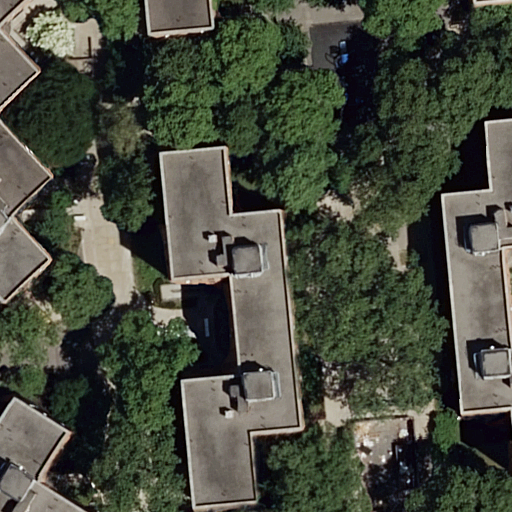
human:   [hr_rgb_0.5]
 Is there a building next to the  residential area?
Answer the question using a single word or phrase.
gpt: yes

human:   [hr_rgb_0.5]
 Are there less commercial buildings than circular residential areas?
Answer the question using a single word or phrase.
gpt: no

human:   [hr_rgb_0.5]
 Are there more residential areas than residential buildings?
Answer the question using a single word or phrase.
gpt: no

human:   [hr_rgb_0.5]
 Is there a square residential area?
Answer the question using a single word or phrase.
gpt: no

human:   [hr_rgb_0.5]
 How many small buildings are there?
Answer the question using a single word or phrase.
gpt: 1

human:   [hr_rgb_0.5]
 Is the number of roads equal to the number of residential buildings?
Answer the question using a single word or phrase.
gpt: no

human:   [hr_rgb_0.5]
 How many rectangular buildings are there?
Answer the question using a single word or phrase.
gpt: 1

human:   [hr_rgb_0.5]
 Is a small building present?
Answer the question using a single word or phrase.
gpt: yes

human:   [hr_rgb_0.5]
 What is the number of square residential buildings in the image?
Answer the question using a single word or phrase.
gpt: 0

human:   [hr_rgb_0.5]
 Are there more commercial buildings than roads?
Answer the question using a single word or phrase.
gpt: no

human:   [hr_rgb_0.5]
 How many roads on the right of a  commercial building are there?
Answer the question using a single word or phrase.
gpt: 0

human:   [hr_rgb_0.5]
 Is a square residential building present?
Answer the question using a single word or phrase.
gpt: no

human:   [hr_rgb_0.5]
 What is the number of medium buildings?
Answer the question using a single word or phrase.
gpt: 0

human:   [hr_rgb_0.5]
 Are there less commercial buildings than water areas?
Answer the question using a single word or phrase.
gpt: no

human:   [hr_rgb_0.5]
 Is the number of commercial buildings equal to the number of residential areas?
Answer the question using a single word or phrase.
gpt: no

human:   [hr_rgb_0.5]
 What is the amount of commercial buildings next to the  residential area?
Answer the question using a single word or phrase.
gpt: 0

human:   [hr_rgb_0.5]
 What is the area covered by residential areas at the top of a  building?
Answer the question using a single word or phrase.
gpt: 0m2

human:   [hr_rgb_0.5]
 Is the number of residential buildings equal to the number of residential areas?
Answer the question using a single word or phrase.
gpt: no

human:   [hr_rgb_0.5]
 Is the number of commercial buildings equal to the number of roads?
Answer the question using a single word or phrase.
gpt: no

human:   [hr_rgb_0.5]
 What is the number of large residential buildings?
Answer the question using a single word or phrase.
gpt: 5

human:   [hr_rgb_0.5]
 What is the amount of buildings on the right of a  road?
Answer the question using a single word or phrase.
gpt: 4

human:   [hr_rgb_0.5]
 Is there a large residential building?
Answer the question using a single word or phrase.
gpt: yes

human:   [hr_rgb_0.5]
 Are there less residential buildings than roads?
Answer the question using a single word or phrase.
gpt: no

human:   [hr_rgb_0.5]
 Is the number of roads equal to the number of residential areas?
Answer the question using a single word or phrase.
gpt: no

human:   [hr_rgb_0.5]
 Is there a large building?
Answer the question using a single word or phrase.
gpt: yes

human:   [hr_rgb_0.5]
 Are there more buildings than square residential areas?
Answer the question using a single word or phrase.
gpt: yes

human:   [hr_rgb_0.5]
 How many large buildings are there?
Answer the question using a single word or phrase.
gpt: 5

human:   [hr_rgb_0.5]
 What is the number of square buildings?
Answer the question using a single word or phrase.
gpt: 0

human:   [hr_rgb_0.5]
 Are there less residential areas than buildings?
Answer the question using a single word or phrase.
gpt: yes

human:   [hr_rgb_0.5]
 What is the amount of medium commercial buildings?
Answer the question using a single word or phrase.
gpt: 0

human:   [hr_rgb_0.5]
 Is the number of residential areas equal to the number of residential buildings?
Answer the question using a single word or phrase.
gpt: no

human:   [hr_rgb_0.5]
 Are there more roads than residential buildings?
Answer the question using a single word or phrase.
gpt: no

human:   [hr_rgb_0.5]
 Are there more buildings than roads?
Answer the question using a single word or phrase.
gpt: yes

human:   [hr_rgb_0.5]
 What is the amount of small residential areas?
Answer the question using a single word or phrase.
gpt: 0

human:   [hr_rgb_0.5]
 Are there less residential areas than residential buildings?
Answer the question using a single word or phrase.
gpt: yes

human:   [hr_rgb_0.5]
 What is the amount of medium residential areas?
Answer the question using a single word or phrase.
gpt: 0